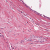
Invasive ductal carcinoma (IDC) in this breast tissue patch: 0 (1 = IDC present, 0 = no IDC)